Question: I have a simple spreadsheet, with 30k rows.
Under column B, I have a blank cell, this will indicate under column A the address is over two rows, I want to concatenate these 2 cells into one cell.
'''
Sub Merge()
Dim LR As Integer
Dim icell As Range
Dim strMerge As String
Dim MyCell As Range
'Add new Sheet and rename it
Worksheets.Add After:=Worksheets("Austin Grids")
ActiveSheet.Name = "Austin Grids1"
'Copy sheets contents from original to the new sheet
Sheets("Austin Grids").Cells.Copy Destination:=Sheets("Austin Grids1").Range("A1")
'Find last row of current sheet
LR = Worksheets("Austin Grids1").Cells(Rows.Count, 1).End(xlUp).Row
Set MyCell = Sheets("Austin Grids1").Range("A:A")
'Move rows of where column is null
For Each icell In Range("B:B")
If icell.Value = "" Then
icell.Select
icell.Offset(0, -1).Select
strMerge = MyCell.Value
End If
Next icell
End Sub
'''
Screenshot:

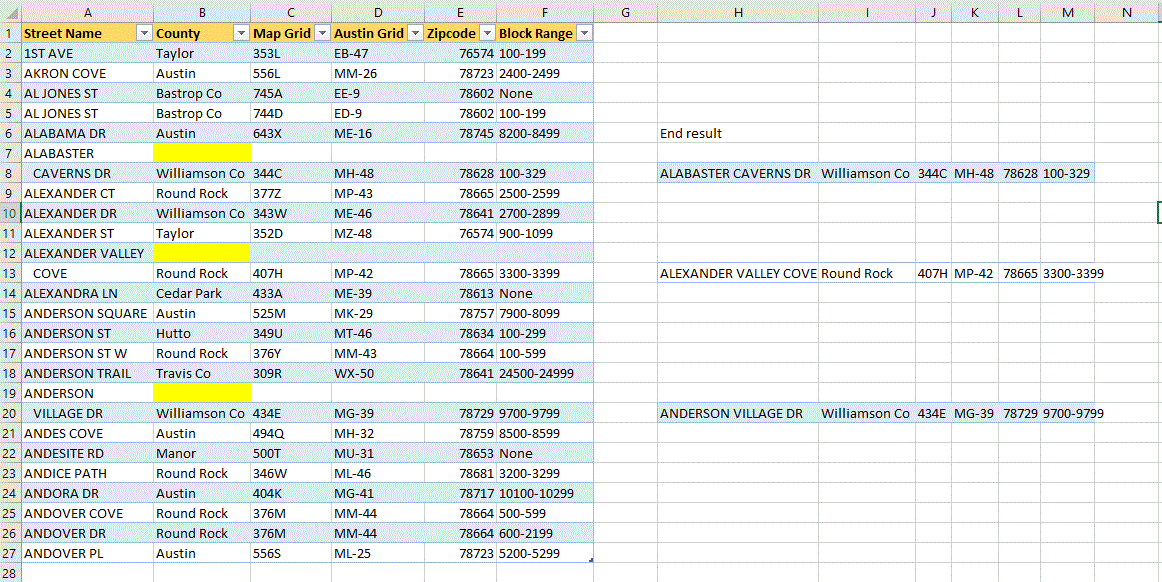
Answer: Here's the loop you can use for VBA. It will start at the end, moving up row-by-row until it reaches Row 2.
'''
Dim totalRows As Long, i As Long
totalRows = Range("A1").End(xlDown).Row
With Sheets("Austin Grids1")
For i = totalRows To 2 Step -1
If .Cells(i, 2) = "" Then
.Cells(i + 1, 1).Value = .Cells(i, 1).Value & .Cells(i + 1, 1).Value
.Cells(i, 1).EntireRow.Delete
End If
Next i
End With
'''